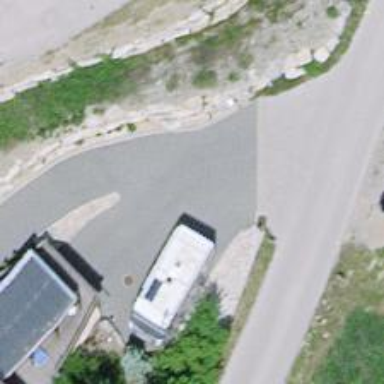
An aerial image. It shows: Paved driveway serving as service road.